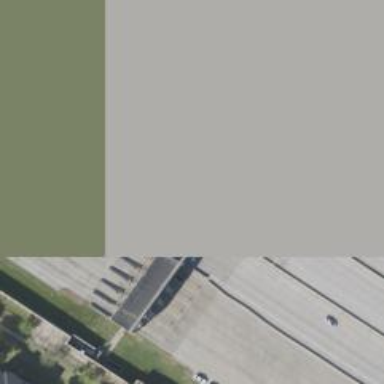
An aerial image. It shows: Toll gantry on the road.